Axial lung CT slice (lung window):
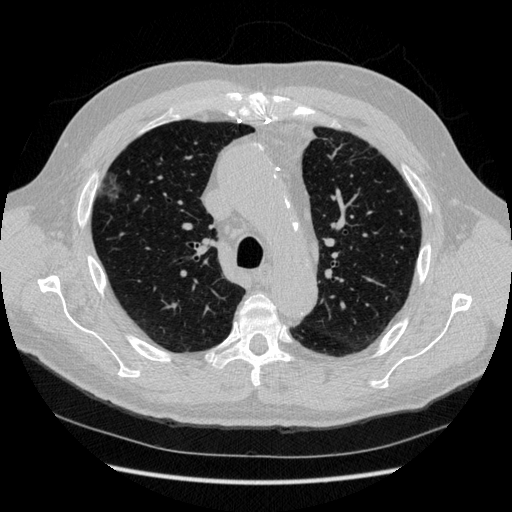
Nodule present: yes
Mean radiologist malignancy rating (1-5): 3